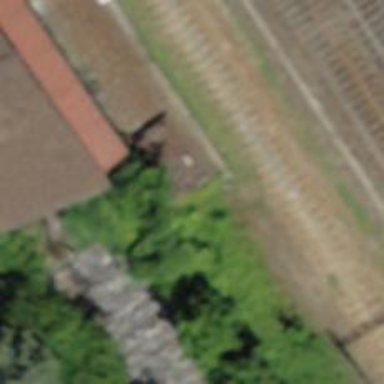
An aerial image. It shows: Railway buffer stop.